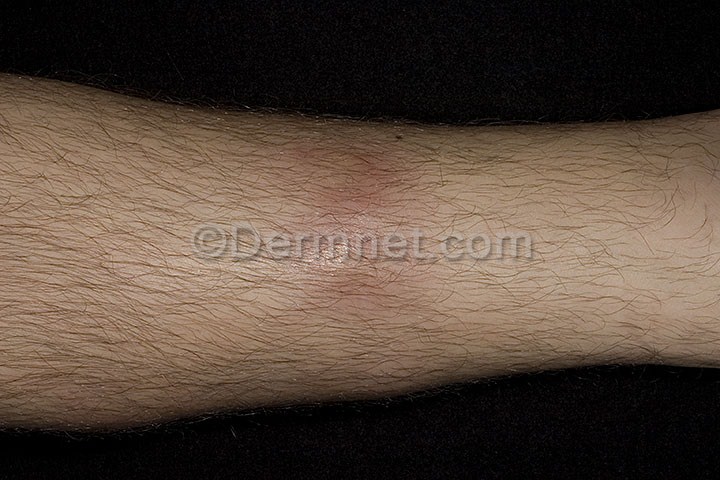
Disease: Vasculitis Photos